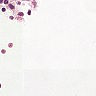
Metastatic tissue present: no